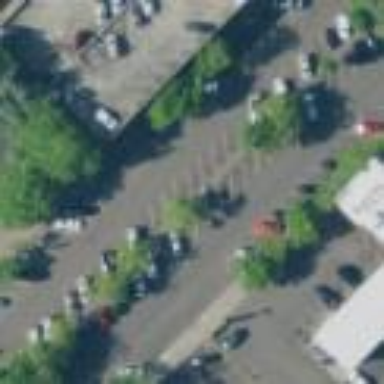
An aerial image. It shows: Parking available on the street side.